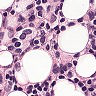
Metastatic tissue present: yes